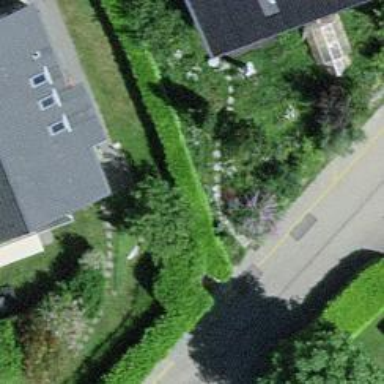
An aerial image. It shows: Hedge acting as barrier.